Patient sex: M
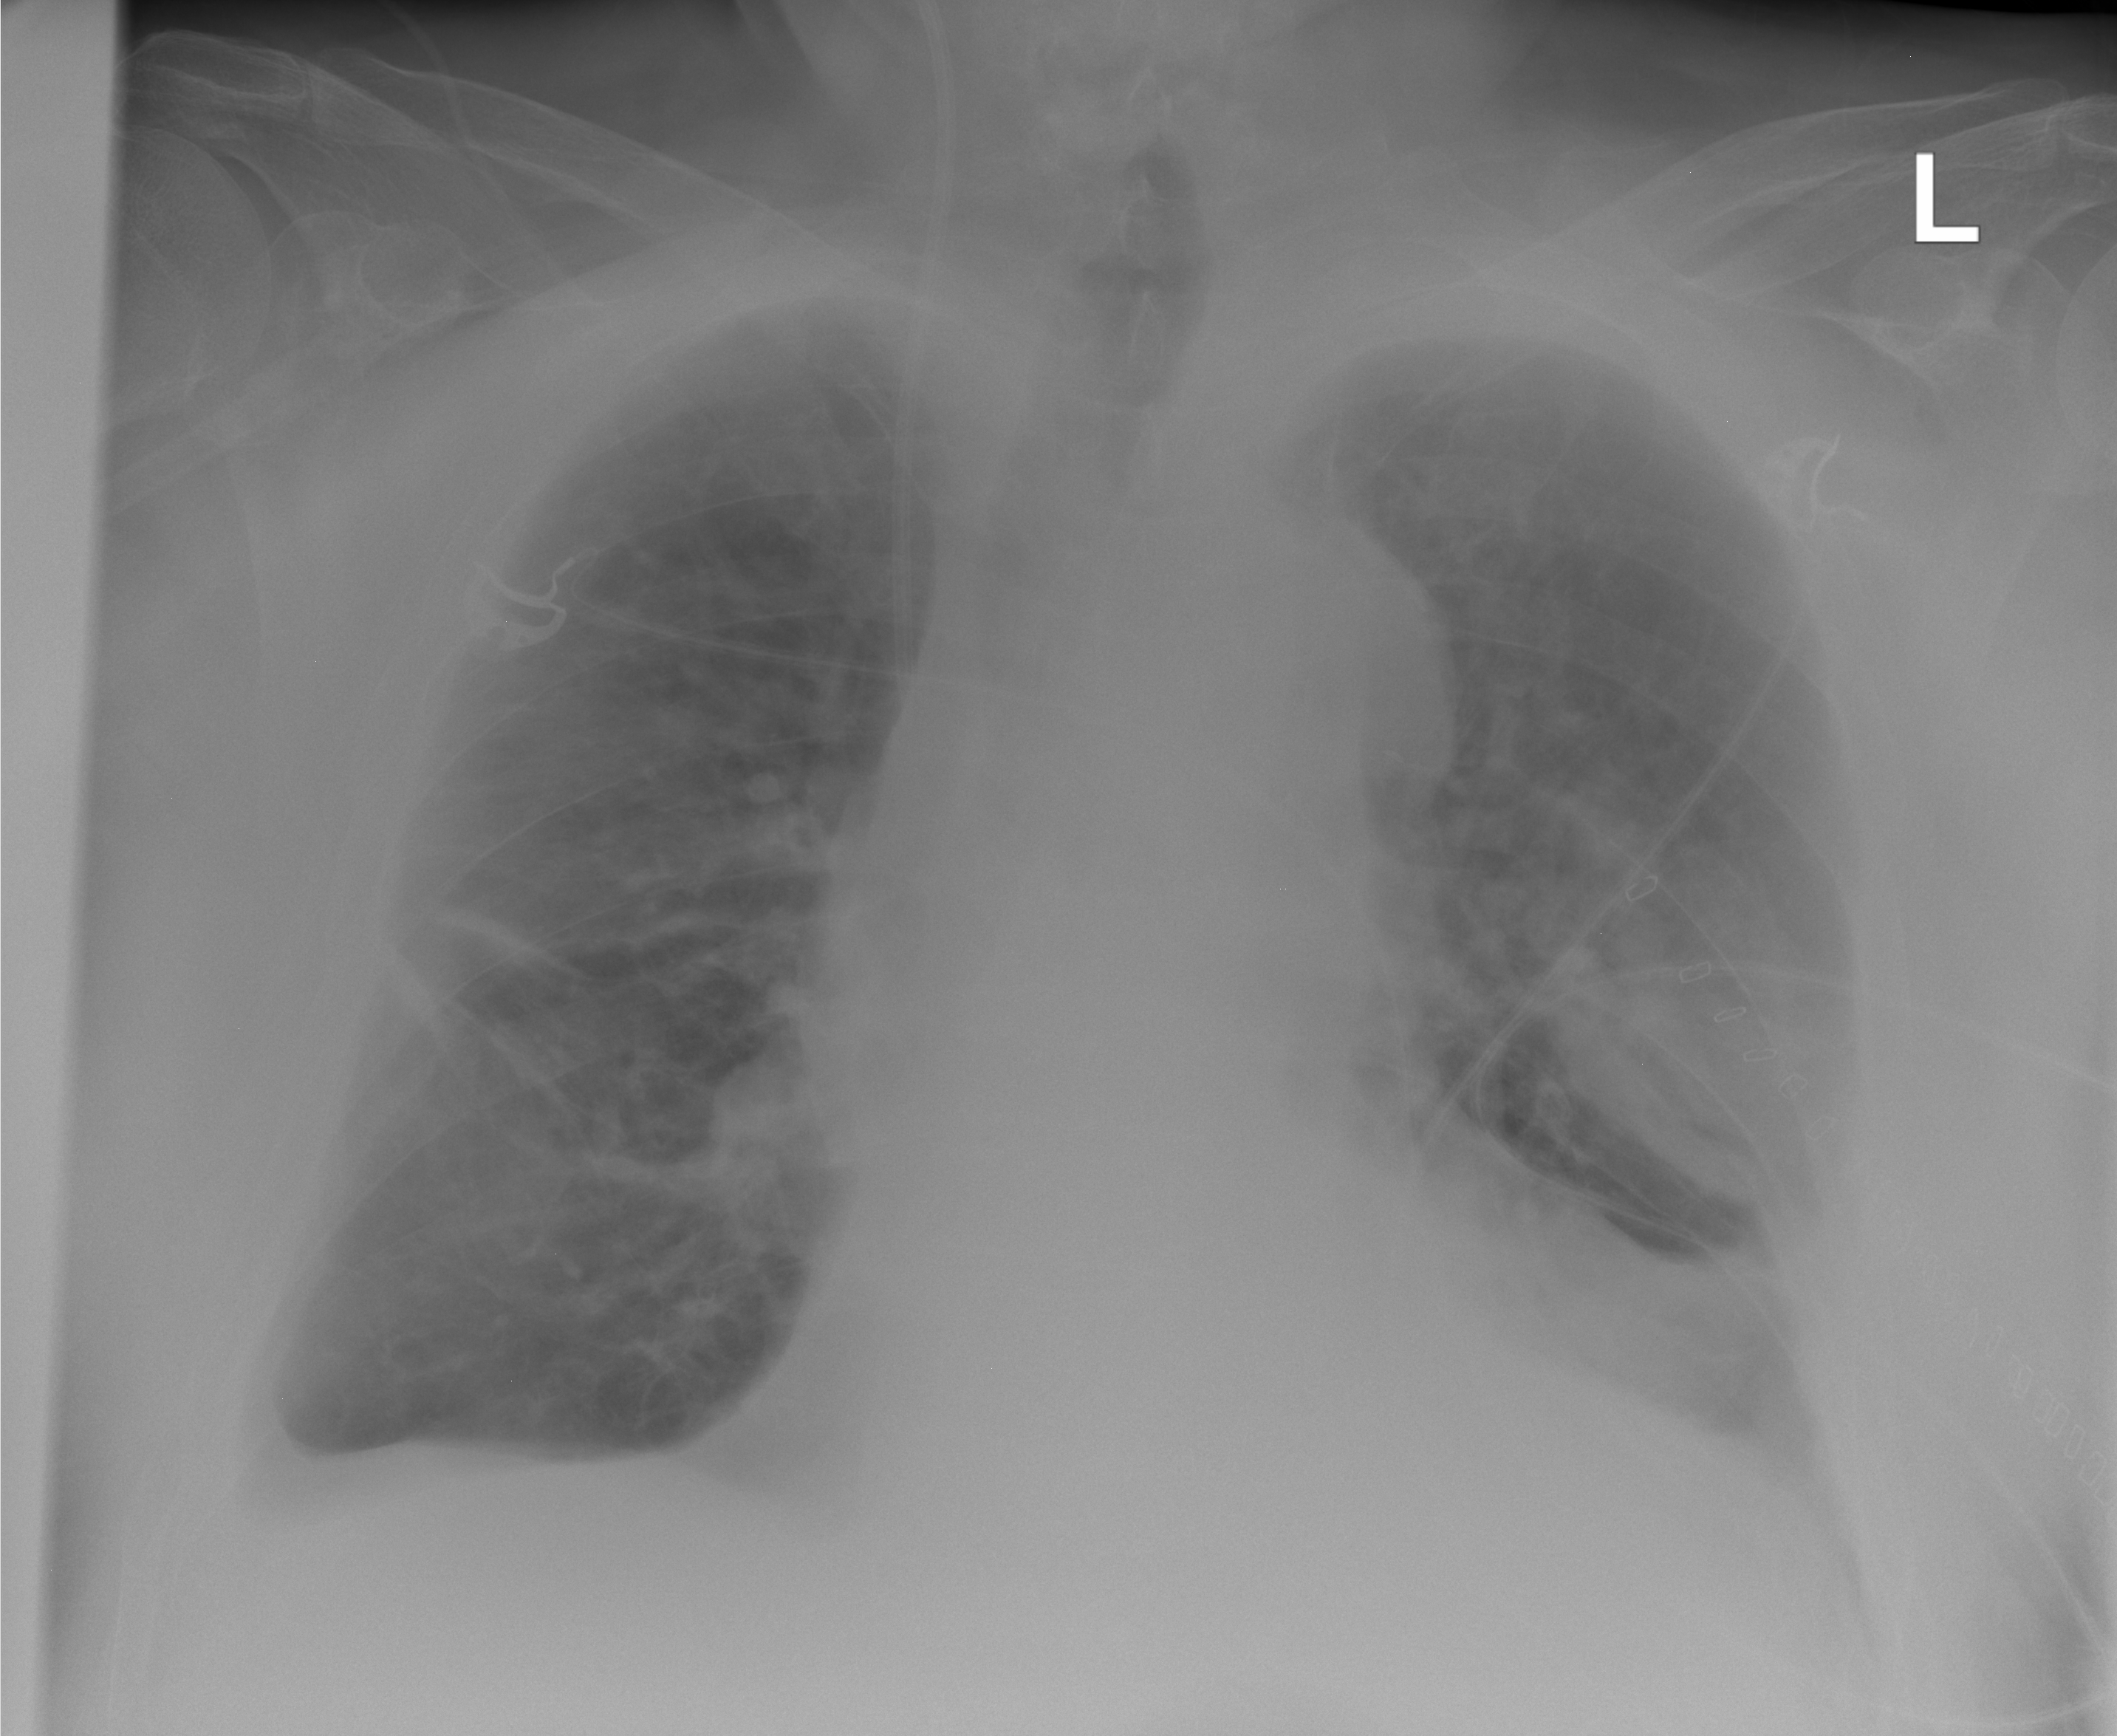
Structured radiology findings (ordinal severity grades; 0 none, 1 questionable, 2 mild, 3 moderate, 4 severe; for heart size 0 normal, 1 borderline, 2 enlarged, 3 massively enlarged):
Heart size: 2
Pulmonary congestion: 2
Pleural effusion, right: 2
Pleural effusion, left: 2
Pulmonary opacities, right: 1
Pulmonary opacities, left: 3
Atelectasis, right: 2
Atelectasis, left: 3